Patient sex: M
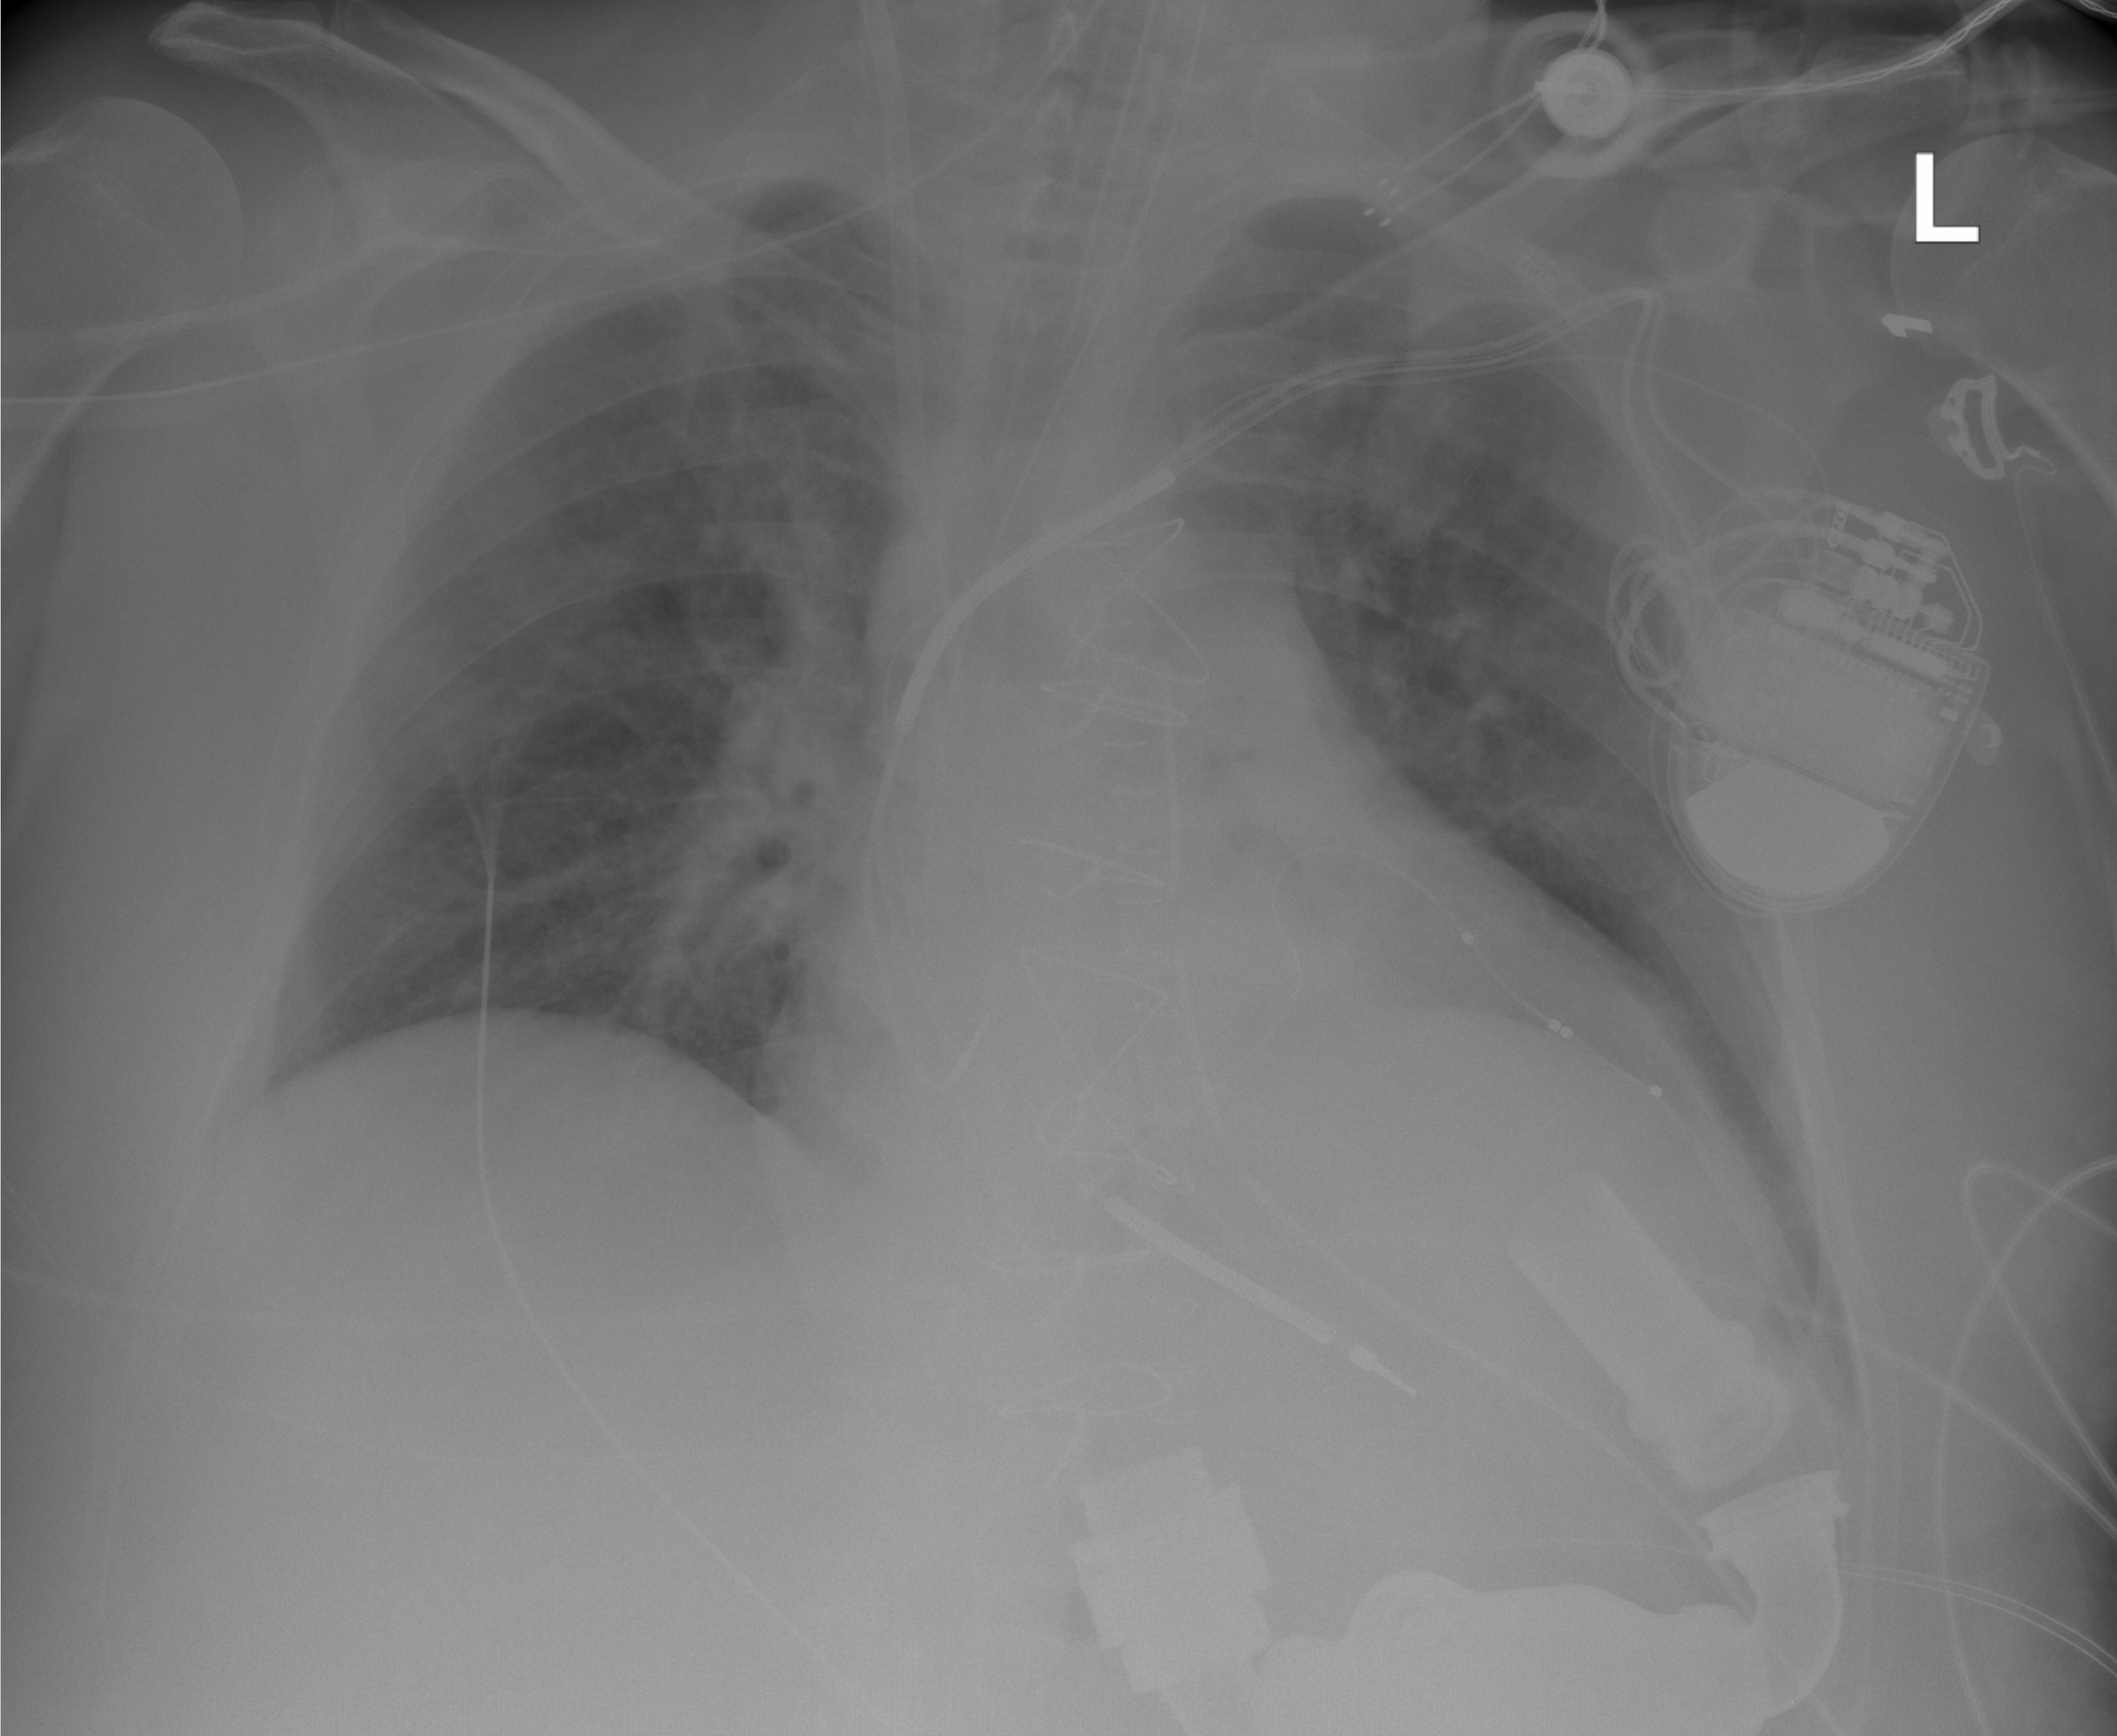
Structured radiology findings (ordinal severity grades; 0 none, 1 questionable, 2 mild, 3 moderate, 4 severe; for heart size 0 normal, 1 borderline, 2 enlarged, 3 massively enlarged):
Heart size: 2
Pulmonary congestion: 2
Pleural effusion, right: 0
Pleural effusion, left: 1
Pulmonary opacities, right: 0
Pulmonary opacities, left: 0
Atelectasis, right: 2
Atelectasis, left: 0